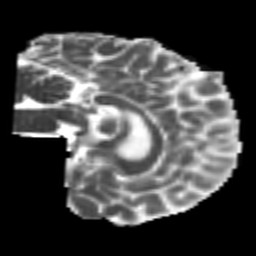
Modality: MD
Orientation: sagittal
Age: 26
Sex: male
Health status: healthy
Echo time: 0.074 s